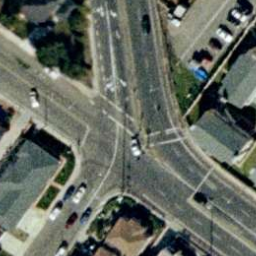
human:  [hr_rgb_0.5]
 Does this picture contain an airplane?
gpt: no